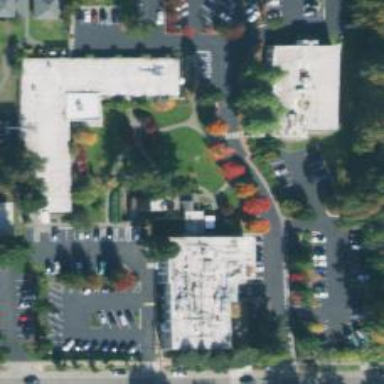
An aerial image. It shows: Hospital providing healthcare services.